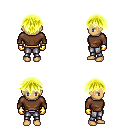
a pixel art fantasy rpg character, female body template, human, tanned skin, brown long-sleeve shirt, metal pants, gold short bangs hairstyle, gold gloves, four views (front, back, left, right), 2x2 character sprite sheet, small pixel art, hard edges, no anti-aliasing